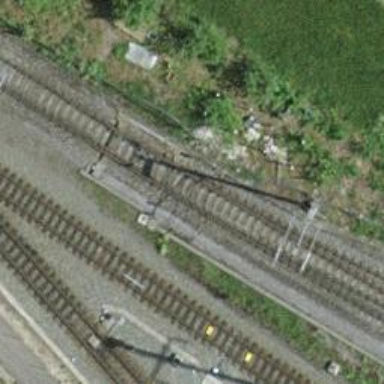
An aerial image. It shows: Railway switch.